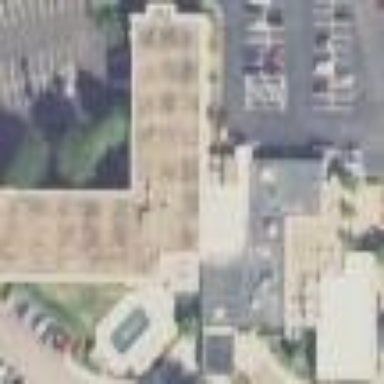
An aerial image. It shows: Hotel building.